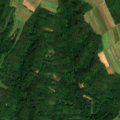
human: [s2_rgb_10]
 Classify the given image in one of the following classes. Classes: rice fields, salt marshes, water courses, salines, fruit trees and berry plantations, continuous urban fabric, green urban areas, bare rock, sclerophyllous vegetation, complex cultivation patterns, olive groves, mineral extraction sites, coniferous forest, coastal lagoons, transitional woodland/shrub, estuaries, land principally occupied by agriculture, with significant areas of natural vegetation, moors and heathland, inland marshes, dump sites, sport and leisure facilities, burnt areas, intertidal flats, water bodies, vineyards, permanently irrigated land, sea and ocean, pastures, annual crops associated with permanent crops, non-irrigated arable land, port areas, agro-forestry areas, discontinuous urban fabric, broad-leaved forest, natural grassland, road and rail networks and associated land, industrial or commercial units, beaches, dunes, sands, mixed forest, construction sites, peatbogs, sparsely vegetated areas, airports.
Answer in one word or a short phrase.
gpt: non-irrigated arable land, broad-leaved forest